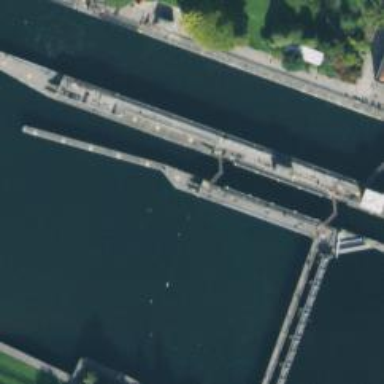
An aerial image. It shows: Lock gate on waterway.